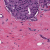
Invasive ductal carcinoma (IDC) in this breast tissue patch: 0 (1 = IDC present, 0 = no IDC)